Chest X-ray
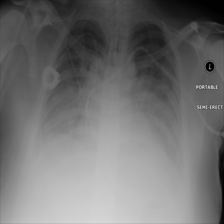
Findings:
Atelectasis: negative
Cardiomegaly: negative
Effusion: negative
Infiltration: negative
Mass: negative
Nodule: negative
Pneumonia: positive
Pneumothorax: negative
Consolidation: negative
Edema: positive
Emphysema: negative
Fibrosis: negative
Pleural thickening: negative
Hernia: negative